Field crop: tomato
Growth stage: 2
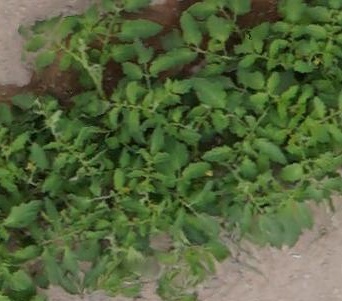
Species: tomato